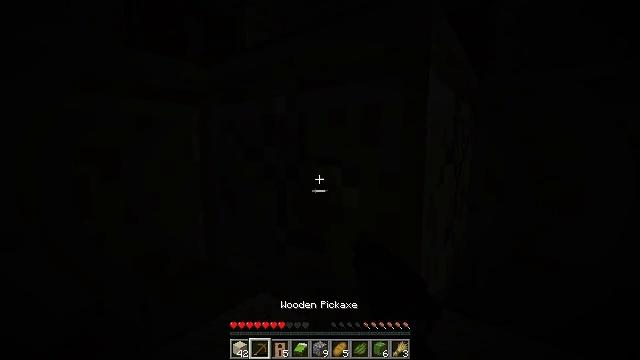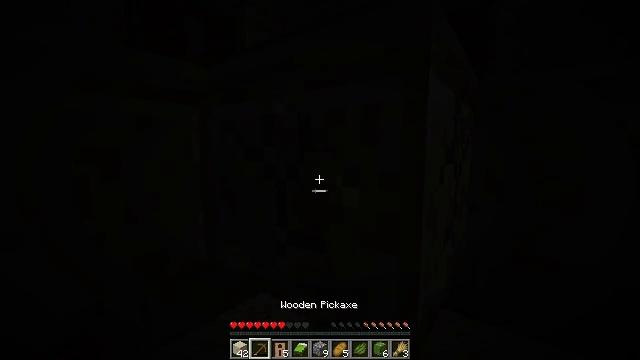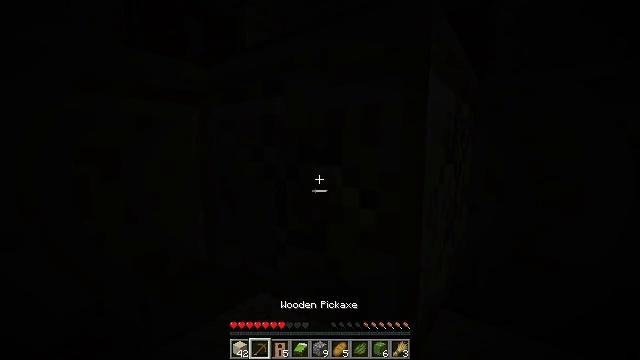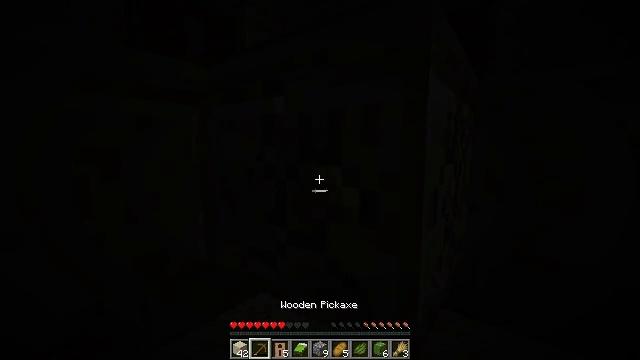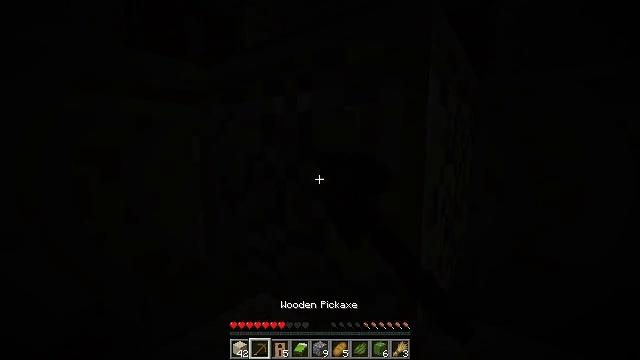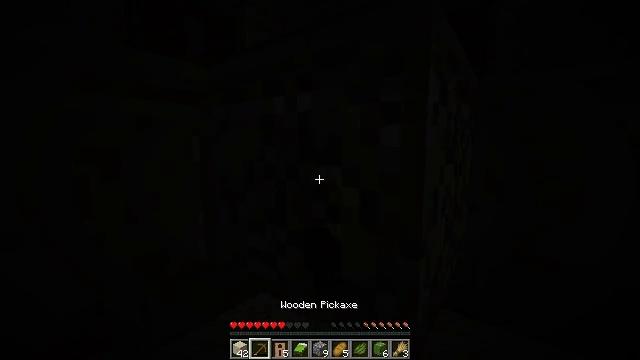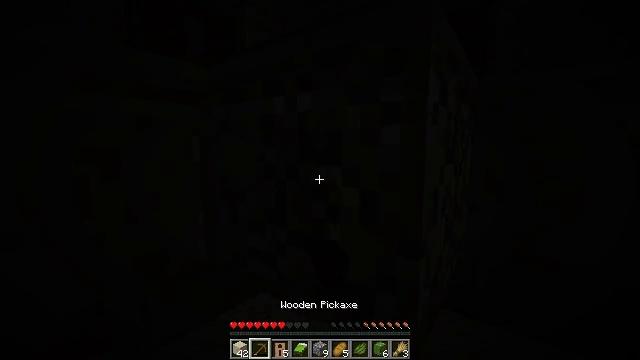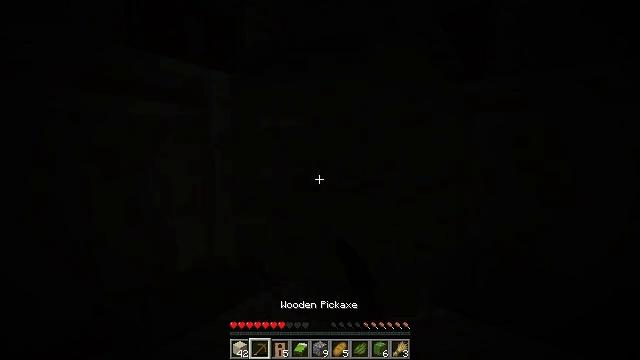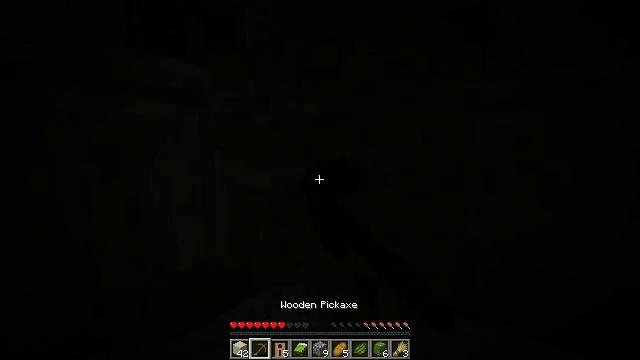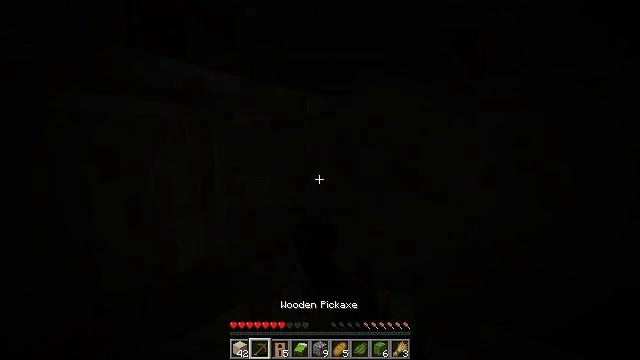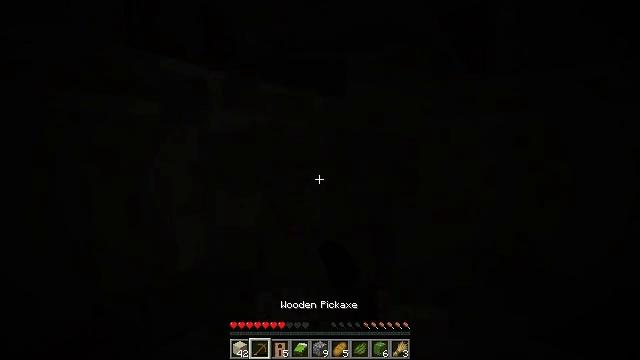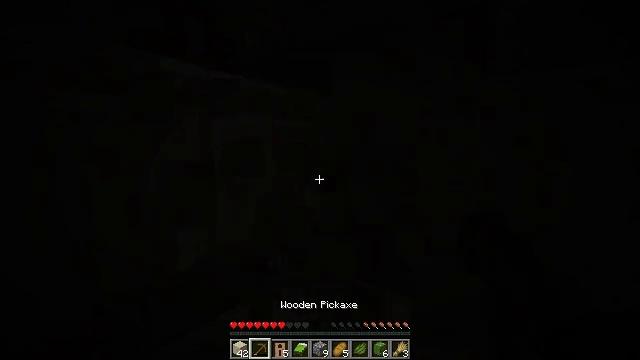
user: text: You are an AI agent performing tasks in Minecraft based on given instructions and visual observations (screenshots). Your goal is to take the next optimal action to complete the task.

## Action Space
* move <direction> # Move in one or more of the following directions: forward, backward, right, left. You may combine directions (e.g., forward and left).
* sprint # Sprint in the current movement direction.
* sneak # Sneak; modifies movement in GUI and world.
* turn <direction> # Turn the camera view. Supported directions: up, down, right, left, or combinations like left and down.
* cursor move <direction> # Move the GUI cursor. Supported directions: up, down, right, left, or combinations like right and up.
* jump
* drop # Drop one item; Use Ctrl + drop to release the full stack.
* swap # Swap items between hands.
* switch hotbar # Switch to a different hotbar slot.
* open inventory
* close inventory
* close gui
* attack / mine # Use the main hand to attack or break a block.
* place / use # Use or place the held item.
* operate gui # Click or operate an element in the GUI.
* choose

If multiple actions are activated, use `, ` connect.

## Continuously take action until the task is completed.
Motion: motion action
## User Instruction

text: Recycle the cut sandstone for building.
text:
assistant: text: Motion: attack / mine
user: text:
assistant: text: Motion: attack / mine
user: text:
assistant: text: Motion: attack / mine
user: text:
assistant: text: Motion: attack / mine
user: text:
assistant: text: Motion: attack / mine
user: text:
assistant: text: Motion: attack / mine
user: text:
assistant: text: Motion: attack / mine
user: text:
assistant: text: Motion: attack / mine
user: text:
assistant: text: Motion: attack / mine
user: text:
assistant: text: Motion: attack / mine
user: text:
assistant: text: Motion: attack / mine
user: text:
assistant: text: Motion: attack / mine